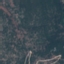
Land use / land cover: HerbaceousVegetation